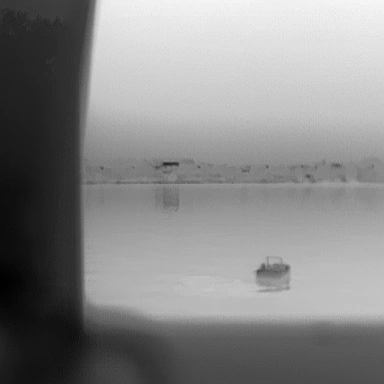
There is a canoe in the infrared image.